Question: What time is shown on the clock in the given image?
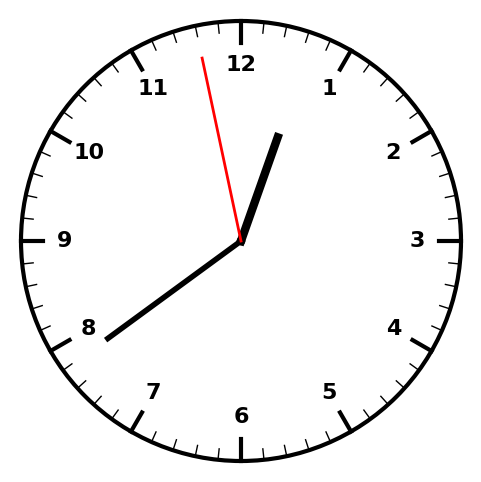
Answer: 12:38:58